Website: home-depot
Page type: customer-info-address
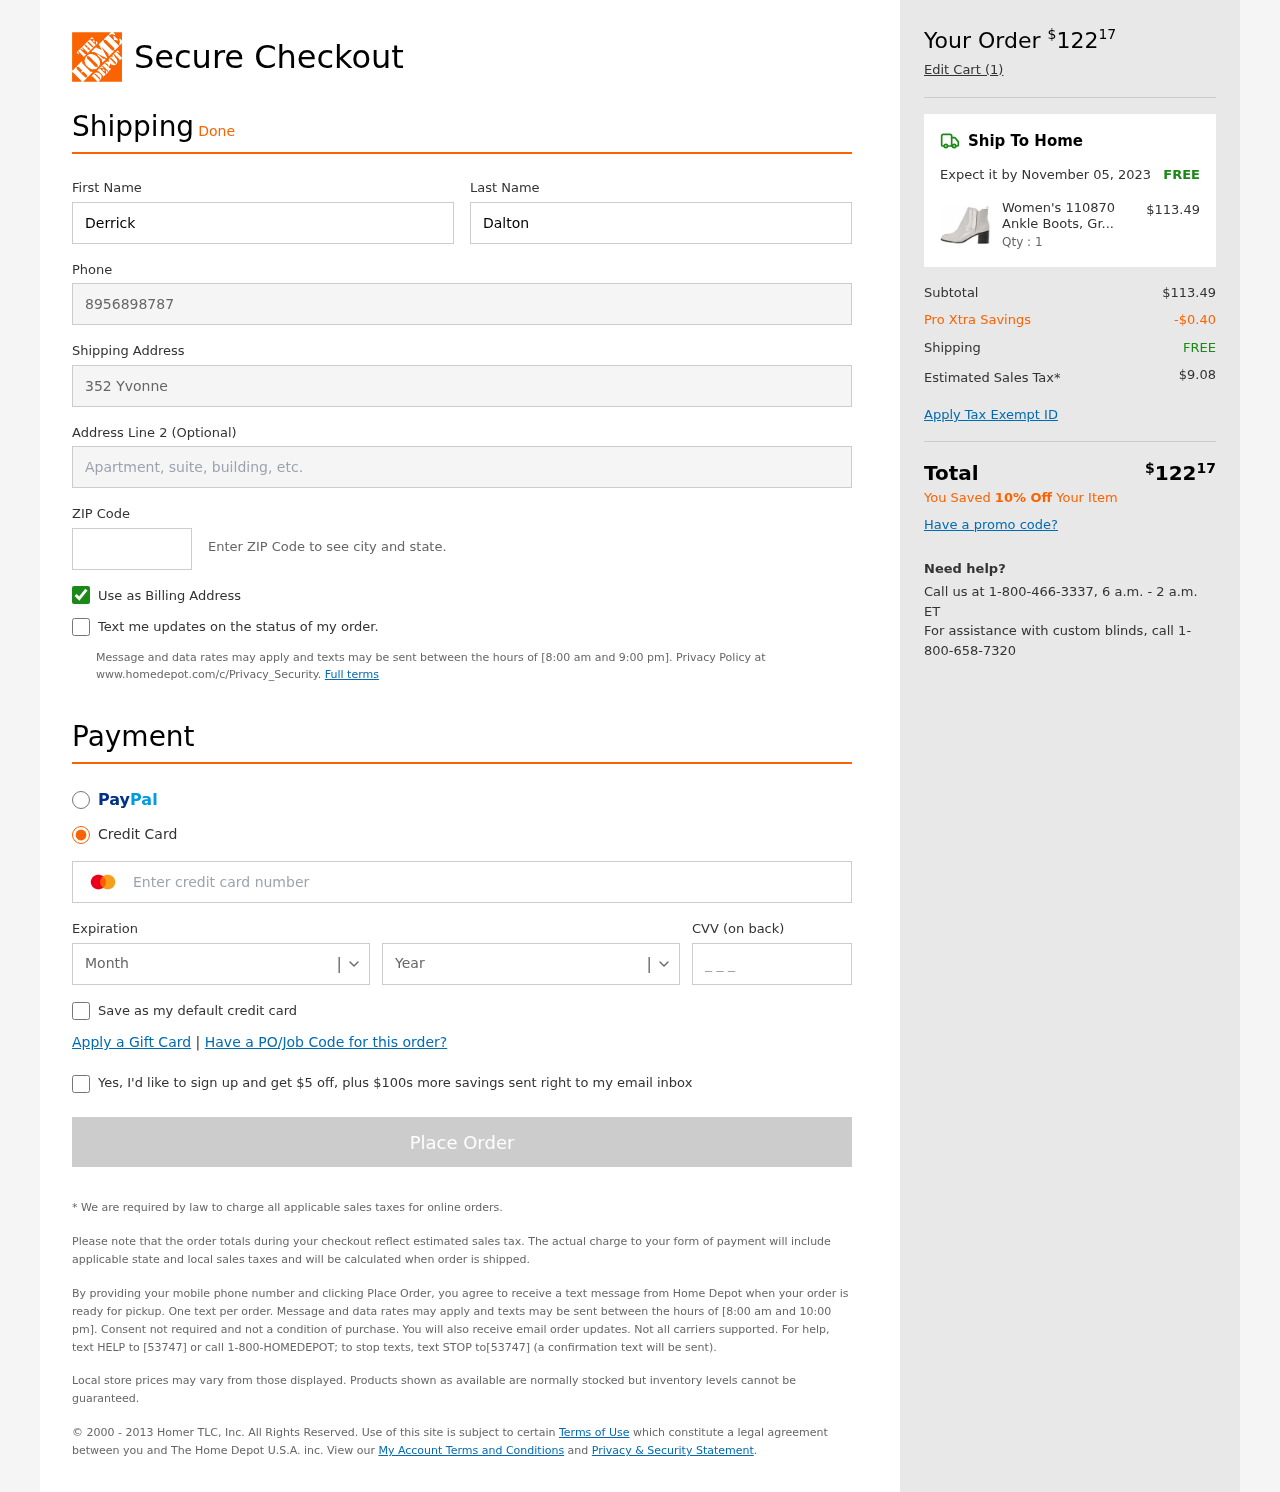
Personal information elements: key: PII_CARD_CVV
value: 231
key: PII_CARD_EXPIRY_MONTH
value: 04
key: PII_CARD_EXPIRY_YEAR
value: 26
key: PII_CARD_NUMBER
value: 2274 0408 3533 8147
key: PII_FIRSTNAME
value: Derrick
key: PII_LASTNAME
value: Dalton
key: PII_PHONE
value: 8956898787
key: PII_POSTCODE
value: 93865
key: PII_STREET
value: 352 Yvonne Falls Apt. 775
Product elements: key: PRODUCT1_NAME
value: Women's 110870 Ankle Boots, Grau Lt Grey, 8 US
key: PRODUCT1_PRICE
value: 113.49
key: PRODUCT1_QUANTITY
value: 1
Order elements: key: ORDER_TOTAL
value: $12217
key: ORDER_NUM_ITEMS
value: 1
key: ORDER_DELIVERY_DATE
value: November 05, 2023
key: ORDER_SHIPPING_COST
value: FREE
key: ORDER_SUBTOTAL
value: $113.49
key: ORDER_DISCOUNT
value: -$0.40
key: ORDER_SHIPPING_COST2
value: FREE
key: ORDER_TAX
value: $9.08
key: ORDER_TOTAL2
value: $12217
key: ORDER_SAVINGS_MESSAGE
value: You Saved 10% Off Your Item